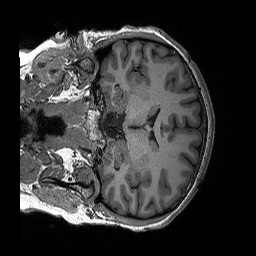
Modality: T1w
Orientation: coronal
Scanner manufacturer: siemens
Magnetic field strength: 3 T
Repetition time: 2.3 s
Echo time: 0.00294 s